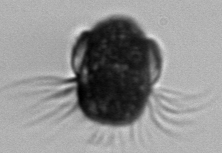
Label: Mesodinium